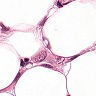
Metastatic tissue present: yes